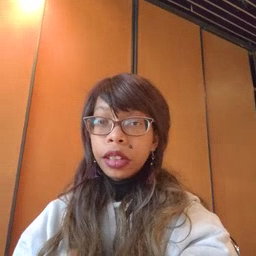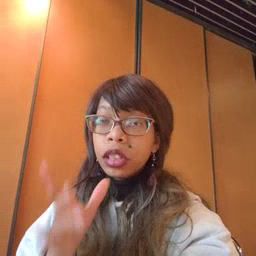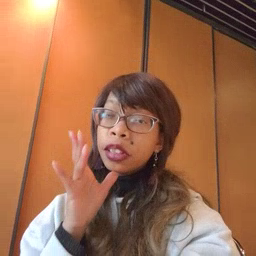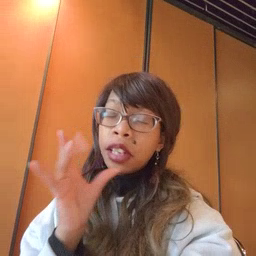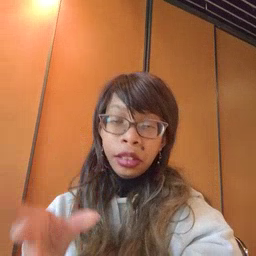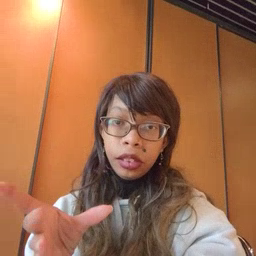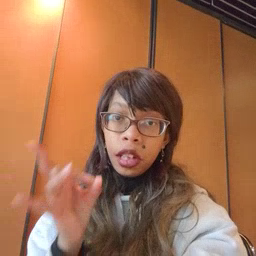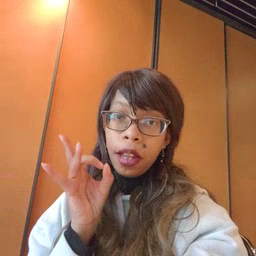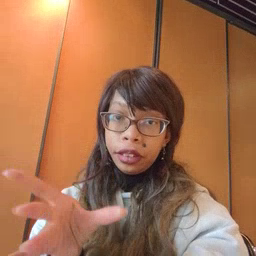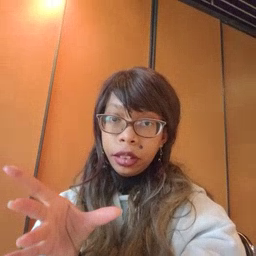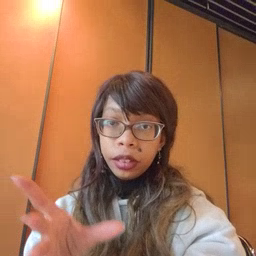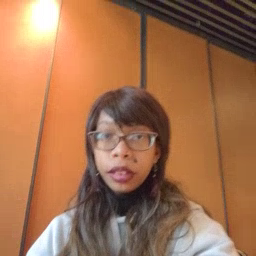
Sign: hate